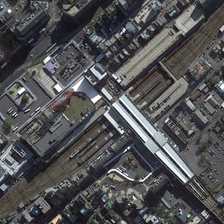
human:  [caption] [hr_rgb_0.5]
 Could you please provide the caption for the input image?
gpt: many buildings are in two sides of a railway station .

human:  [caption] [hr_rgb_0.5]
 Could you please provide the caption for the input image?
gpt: many cars parked at the gate of the train station .

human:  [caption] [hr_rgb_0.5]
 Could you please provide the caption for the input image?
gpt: many buildings are in two sides of a railway station .

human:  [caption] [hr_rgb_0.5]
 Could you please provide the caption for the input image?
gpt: in front of the train station tracks pass through the residential area .

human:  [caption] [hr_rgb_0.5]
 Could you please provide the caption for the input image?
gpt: in front of the train station tracks pass through the residential area .